Question: I have a SQL Server database that all tables are multi-company (column "'masterentity'"). All my Identity columns are Auto-increment integers.
I want to generate a insert script of all my data but associate it to another "company". Right now I'm generating the Data Only option but I get all 'INT' primary keys and of course when I try to insert I get an error because that primary key already exists with other company.

Actually, what I want is to clone all the data on my tables but for other company (masterentity), is that possible? I know if I have GUID's as primary keys that's easy because but having 'INT' as primary key I think its a little bit complicated.
Thanks
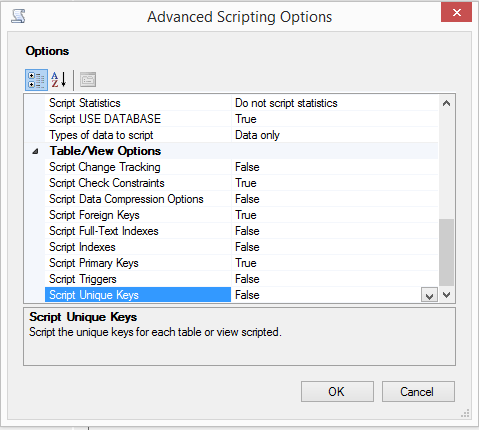
Answer: If you just want to duplicate the data for another company, you can do a simple 'INSERT/SELECT', something like this... :
'''
INSERT INTO YourTable ( CompanyId, some_data, other_data )
SELECT **Enter your company id here** , some_data, other_data FROM YourTable
'''
Just omit your id column, it'll be auto-generated by sql-server.
If you want your ids to be the same, you'll have to include the CompanyId to the Primary key because the PK should, by definition, be unique.